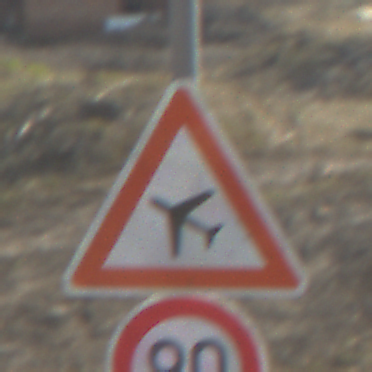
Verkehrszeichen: FlugbetriebRechts
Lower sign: Geschwindigkeit90
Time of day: MorningAfternoon
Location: Outdoor (Suburban)
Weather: PartlyCloudy
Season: NotSpecified
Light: Natural